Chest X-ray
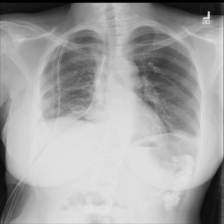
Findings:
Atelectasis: negative
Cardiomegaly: negative
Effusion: negative
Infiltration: negative
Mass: negative
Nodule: negative
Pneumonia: negative
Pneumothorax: negative
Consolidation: negative
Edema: negative
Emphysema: negative
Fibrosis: negative
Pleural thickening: negative
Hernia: negative